Question: Here's my issue:
I am using the phonegap framework to develop a hybrid app, and I need this application to have graphs for which I had decided to use the highcharts library.
The problem is that I can't seem to be able to scroll after touching on the chart (at least while touching inside the selected portion of the image).

What I want to do is prevent the chart from taking any events and show a plain graph with anything being highlighted and be able to scroll even if im doing it over the graph.
Code:
'''
chart1 = new Highcharts.Chart({
chart: {
renderTo: 'containerBar',
animation: false,
type: 'bar',
events: {
click: function(event){
return false;
}
}
},
scrollbar: {
enabled: true
},
title: {
text: 'Fruit Consumption'
},
plotOptions: {
bar: {
events: {
click: function(event){
return false;
},
mouseOver: function(event){
return false;
},
legendItemClick: function () {
return false;
}
},
states: {
hover: function(){
alert("Allow");
}
}
}
},
events: {
click: function(e) {
alert("Click");
}
},
xAxis: {
categories: ['Apples', 'Bananas', 'Oranges']
},
yAxis: {
title: {
text: 'Fruit eaten'
}
},
tooltip: {
enabled: false
},
series: [{
name: 'Jane',
data: [1, 3, 4]
}, {
name: 'John',
data: [5, 7, 3]
}]
});
'''
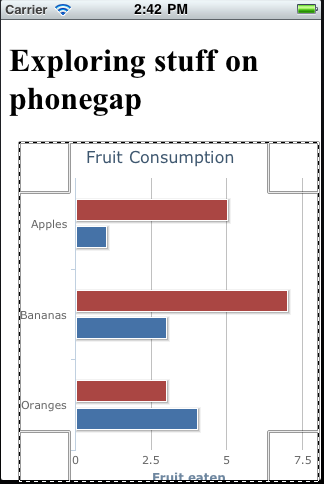
Answer: To follow up for folks reading this question and its answers, the issue with scrolling and Highcharts visualizations was resolved with Version 3.0.1 (2013-04-09). Highstock, a sibling of Highcharts, received a similar update with Version 1.3.1 (2013-04-09).
> Added new option, tooltip.followTouchMove. When this is true, the
tooltip can be moved by dragging a single finger across the chart,
like in Highcharts 2. When it is false, dragging a single finger is
ignored by the chart, and causes the whole page to scroll. This
applies only when zooming is not enabled.
Further enhancements were made in Highcharts Version 4.1.0 (2015-02-16):
> Made tooltip.followTouchMove true by default, and allowed page scroll
at the same time.
For the complete Highcharts change log, see <URL>.